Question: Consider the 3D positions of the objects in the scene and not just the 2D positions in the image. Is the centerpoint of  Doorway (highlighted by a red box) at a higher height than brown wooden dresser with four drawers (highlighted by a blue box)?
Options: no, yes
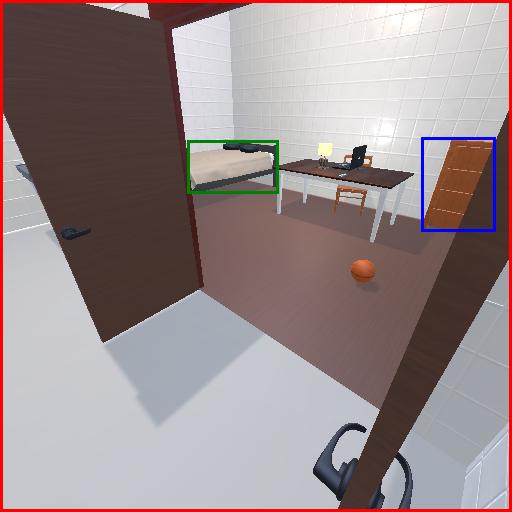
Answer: no